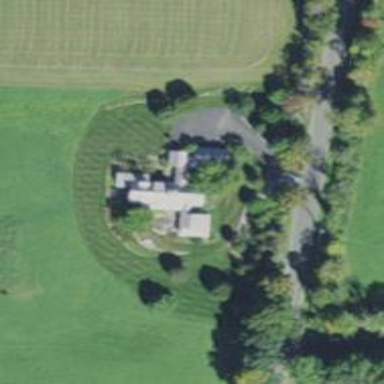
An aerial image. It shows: Simple house.